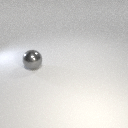
large gray metal sphere